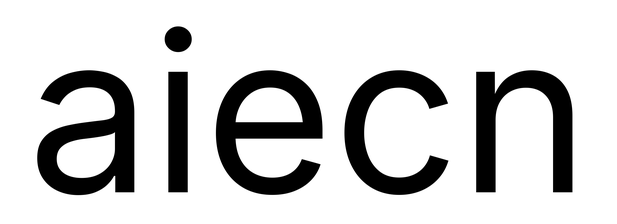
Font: Inter_Regular